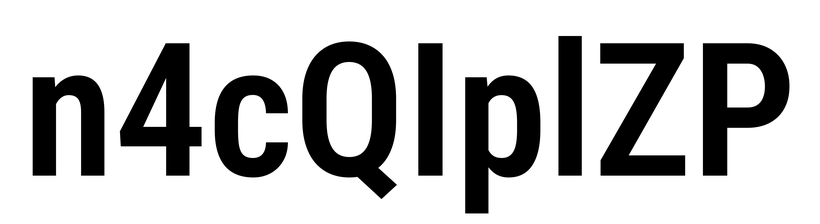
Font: Roboto_Condensed_SemiBold